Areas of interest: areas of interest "Car Dealership"
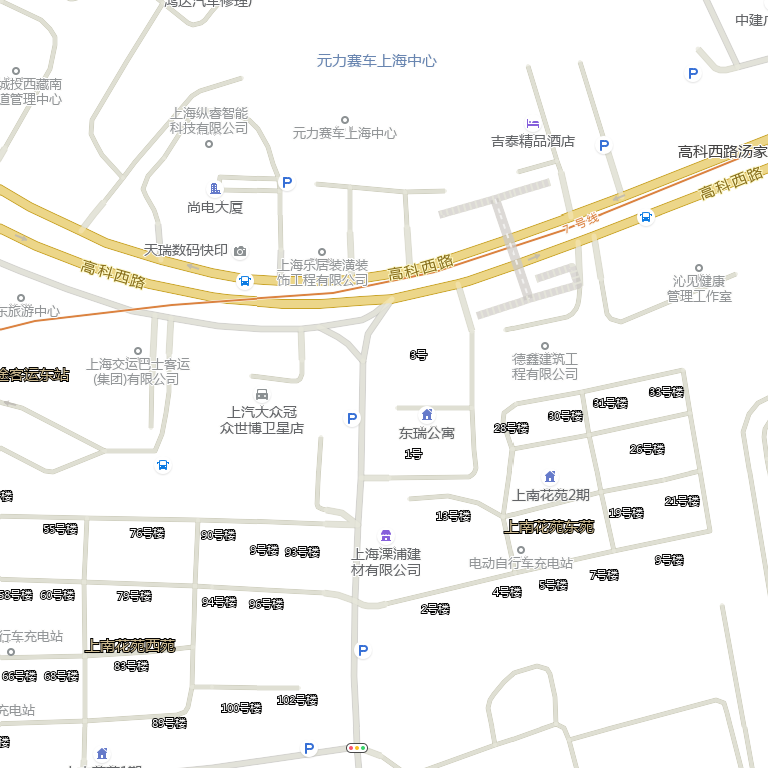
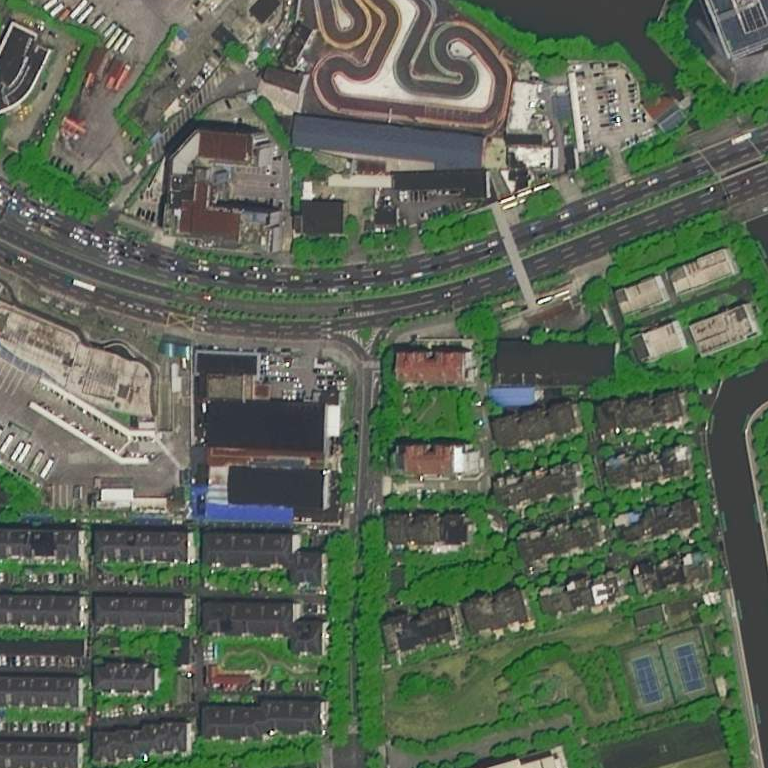